Question: I would like to get the list of my installed application in a listview for each application there is two toggleButton the first to add and the second is to protect (as shown by the image below ). I'd like in a first time to add a button after the list a tried to use a scroll view with no result. The problem with a big list I can't find my button.
My two Layouts are given below :
'''
<RelativeLayout xmlns:android="http://schemas.android.com/apk/res/android"
xmlns:tools="http://schemas.android.com/tools"
android:layout_width="match_parent"
android:layout_height="match_parent" >
<LinearLayout
android:id="@+id/linear"
android:layout_width="wrap_content"
android:layout_height="wrap_content"
android:layout_alignParentRight="true"
android:orientation="horizontal"
>
<TextView
android:id="@+id/maTextView1"
android:layout_width="match_parent"
android:layout_height="wrap_content"
android:layout_marginRight="180dip"
android:gravity="center_vertical|center_horizontal"
android:text="Ajouter Bloquer" />
</LinearLayout>
<ListView
android:id="@+id/lv_countries"
android:layout_width="wrap_content"
android:layout_height="wrap_content"
android:layout_below="@+id/linear"
android:layout_centerHorizontal="true"
android:layout_centerVertical="true"
android:clickable="true"
tools:context=".MainActivity" />
<LinearLayout
android:id="@+id/linear1"
android:layout_width="wrap_content"
android:layout_height="wrap_content"
android:layout_alignParentRight="true"
android:layout_below="@+id/lv_countries"
android:orientation="horizontal"
>
<Button
android:id="@+id/button25"
android:layout_width="wrap_content"
android:layout_height="wrap_content"
android:text="Valider" >
</Button>
</LinearLayout>
</RelativeLayout>
'''
and :
'''
<?xml version="1.0" encoding="utf-8"?>
<RelativeLayout xmlns:android="http://schemas.android.com/apk/res/android"
android:layout_width="match_parent"
android:layout_height="match_parent" >
<TextView
android:id="@+id/tv_item"
android:layout_width="wrap_content"
android:layout_height="wrap_content"
android:layout_alignParentLeft="true"
android:layout_centerVertical="true"
android:paddingLeft="5dp" />
<LinearLayout
android:layout_width="wrap_content"
android:layout_height="wrap_content"
android:layout_alignParentRight="true"
android:layout_marginRight = "160dip">
<ToggleButton
android:id="@+id/tgl_status"
android:layout_width="wrap_content"
android:layout_height="wrap_content"
android:clickable="true"
android:focusable="false"
android:layout_marginRight="80dip" />
<ToggleButton
android:id="@+id/tgl_status1"
android:layout_width="wrap_content"
android:layout_height="wrap_content"
android:clickable="true"
android:focusable="false" />
</LinearLayout>
</RelativeLayout>
'''
In a second time I would like to add the icon with the name of the aplication. So I tried to change my Adapter the used one is
'''
SimpleAdapter adapter = new SimpleAdapter(getBaseContext(), aList, R.layout.lv_layout, from, to);
'''
I tried to creat an Adapter to use the icon of applications with their name my adapter:
'''
ublic class AppListAdapter extends BaseAdapter {
private LayoutInflater mInflater;
private List<App> mApps;
/** a map which maps the package name of an app to its icon drawable */
private Map<String, Drawable> mIcons;
private Drawable mStdImg;
/**
* Constructor.
*
* @param context the application context which is needed for the layout inflater
*/
public AppListAdapter(Context context, List<HashMap<String, Object>> aList, int r, String[] from, int[] to) {
// cache the LayoutInflater to avoid asking for a new one each time
mInflater = LayoutInflater.from(context);
// set the default icon until the actual icon is loaded for an app
mStdImg = context.getResources().getDrawable(R.drawable.icon);
}
@Override
public int getCount() {
return mApps.size();
}
@Override
public Object getItem(int position) {
return mApps.get(position);
}
@Override
public long getItemId(int position) {
return position;
}
@Override
public View getView(int position, View convertView, ViewGroup parent) {
AppViewHolder holder;
if(convertView == null) {
convertView = mInflater.inflate(R.layout.row, null);
// creates a ViewHolder and stores a reference to the children view we want to bind data to
holder = new AppViewHolder();
holder.mTitle = (TextView) convertView.findViewById(R.id.apptitle);
holder.mIcon = (ImageView) convertView.findViewById(R.id.appicon);
convertView.setTag(holder);
} else {
// reuse/overwrite the view passed assuming(!) that it is castable!
holder = (AppViewHolder) convertView.getTag();
}
App app = mApps.get(position);
holder.setTitle(app.getTitle());
if (mIcons == null || mIcons.get(app.getPackageName()) == null) {
holder.setIcon(mStdImg);
} else {
holder.setIcon(mIcons.get(app.getPackageName()));
}
return convertView;
}
/**
* Sets the list of apps to be displayed.
*
* @param list the list of apps to be displayed
*/
public void setListItems(List<App> list) {
mApps = list;
}
/**
* Sets the map containing the icons for each displayed app.
*
* @param icons the map which maps the app's package name to its icon
*/
public void setIcons(Map<String, Drawable> icons) {
this.mIcons = icons;
}
/**
* Returns the map containing the icons for each displayed app.
*
* @return a map which contains a mapping of package names to icon drawable for all displayed apps
*/
public Map<String, Drawable> getIcons() {
return mIcons;
}
/**
* A view holder which is used to re/use views inside a list.
*/
public class AppViewHolder {
private TextView mTitle;
private ImageView mIcon;
/**
* Sets the text to be shown as the app's title
*
* @param title the text to be shown inside the list row
*/
public void setTitle(String title) {
mTitle.setText(title);
}
/**
* Sets the icon to be shown next to the app's title
*
* @param img the icon drawable to be displayed
*/
public void setIcon(Drawable img) {
if (img != null) {
mIcon.setImageDrawable(img);
}
}
}
}
'''
and i call it using :
'''
mAdapter = new AppListAdapter(getApplicationContext(), aList, R.layout.lv_layout, from, to);
mAdapter.setListItems(mApps);
'''
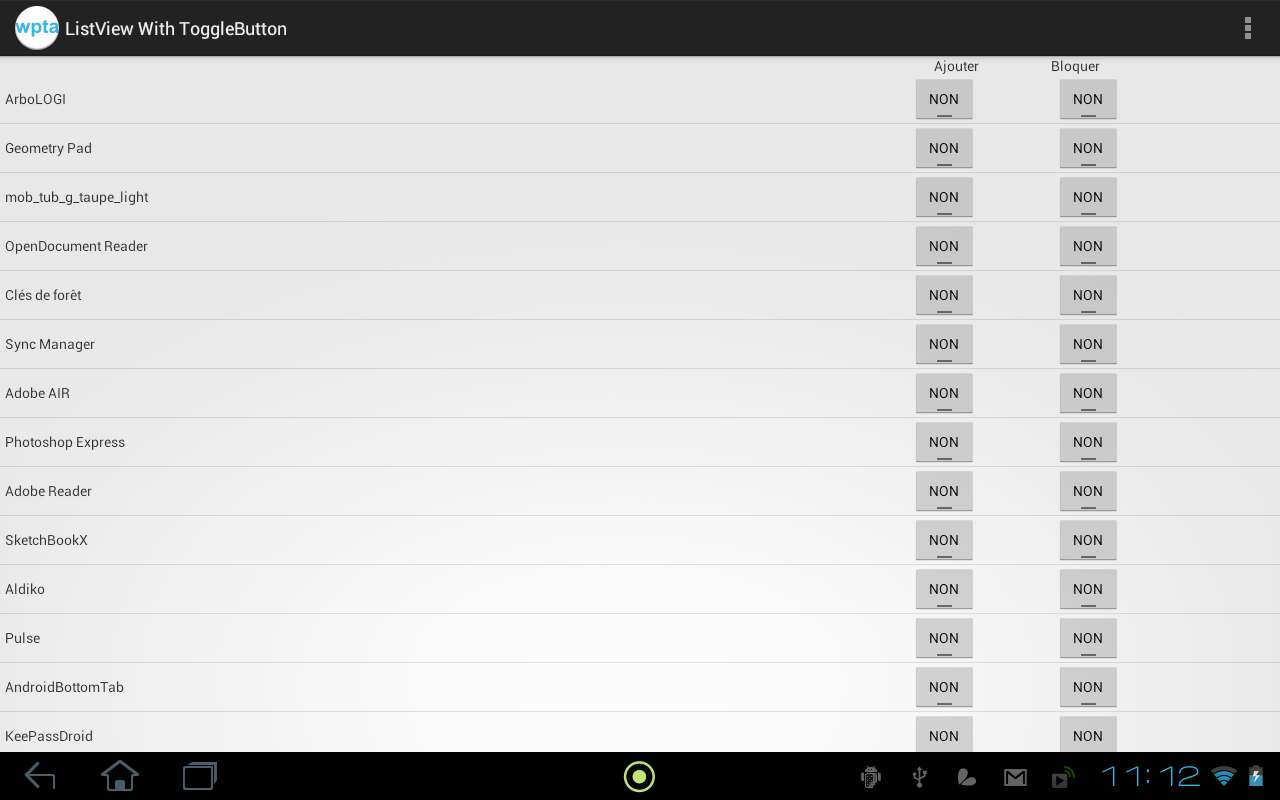
Answer: Just add the footer to the list view
'''
View footer = getLayoutInflater().inflate(R.layout.footer, null);
'''
Footer View can be the Button
'''
listView.addFooterView(footer);
'''